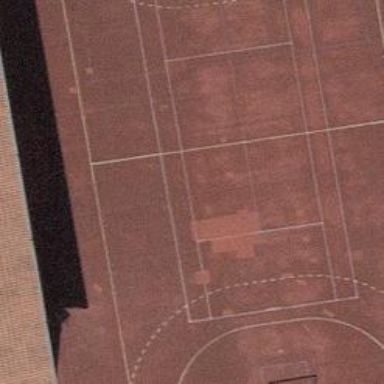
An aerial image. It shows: Multi-sport pitch with tartan surface.